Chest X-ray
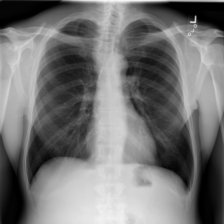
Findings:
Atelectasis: negative
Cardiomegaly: negative
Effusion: negative
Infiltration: negative
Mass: negative
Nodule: negative
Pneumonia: negative
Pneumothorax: negative
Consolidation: negative
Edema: negative
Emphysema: negative
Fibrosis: negative
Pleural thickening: negative
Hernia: negative